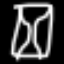
Label: hourglass